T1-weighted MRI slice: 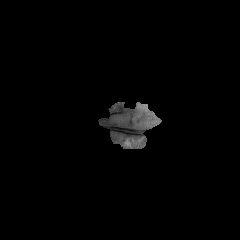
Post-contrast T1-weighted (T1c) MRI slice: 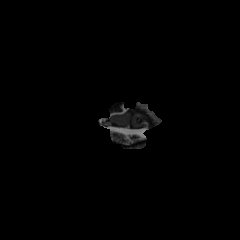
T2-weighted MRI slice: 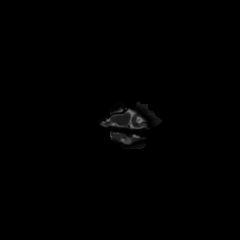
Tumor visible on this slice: no